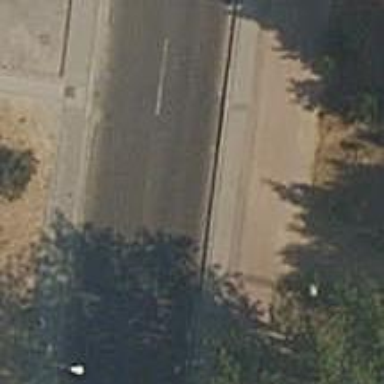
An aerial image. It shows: Footway made of paving stones.